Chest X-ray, AP view. Patient: 18 years old, sex M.
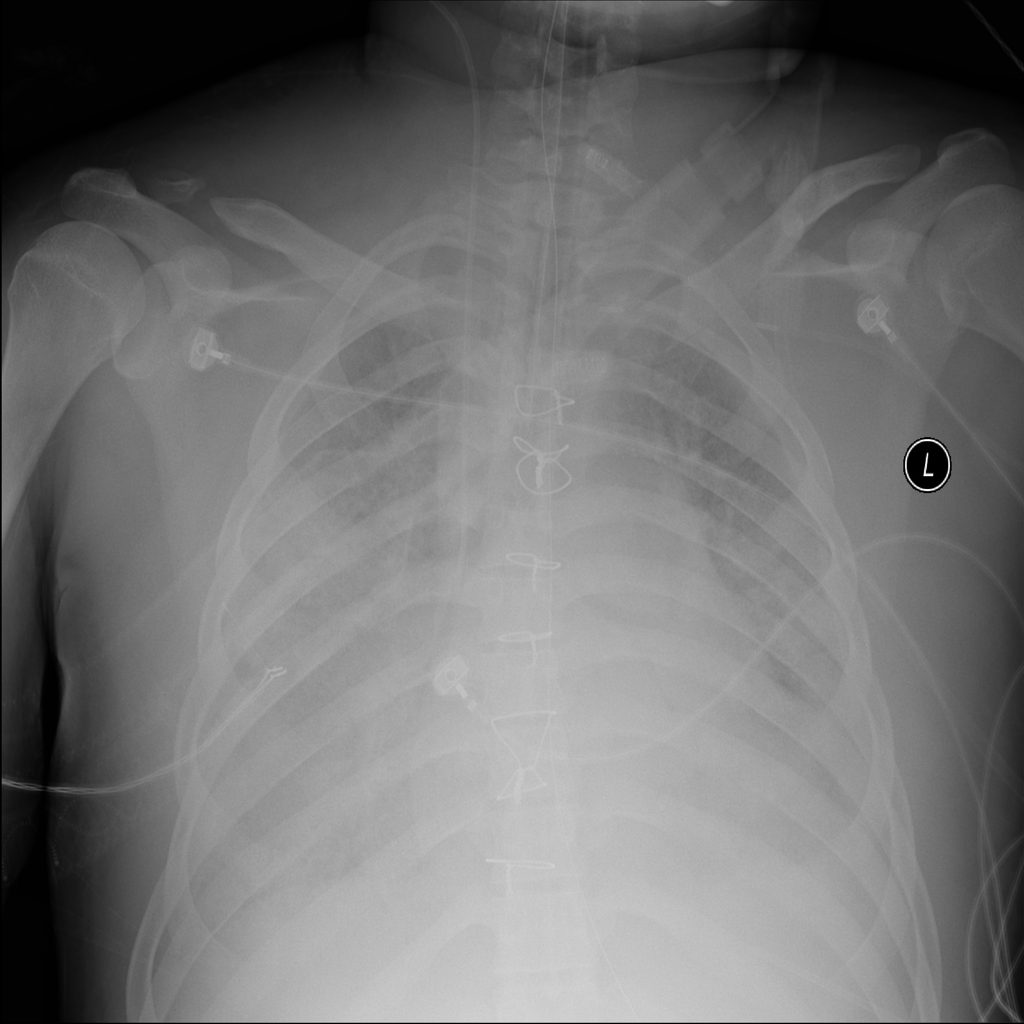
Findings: Infiltration